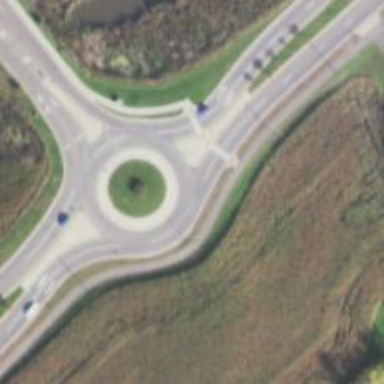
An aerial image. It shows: Tertiary road leading to roundabout junction.